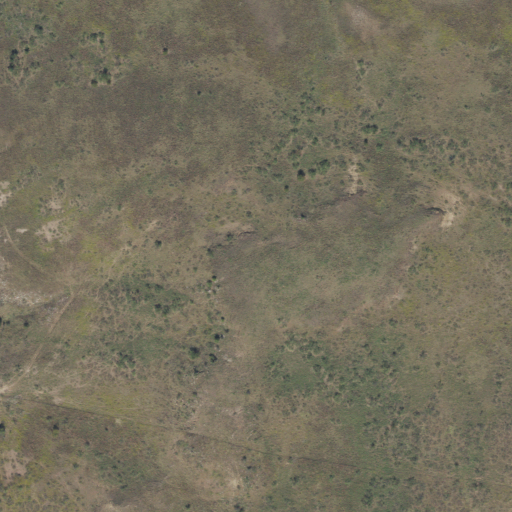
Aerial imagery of mountain in Texas named Flag Mound containing grassland and shrub